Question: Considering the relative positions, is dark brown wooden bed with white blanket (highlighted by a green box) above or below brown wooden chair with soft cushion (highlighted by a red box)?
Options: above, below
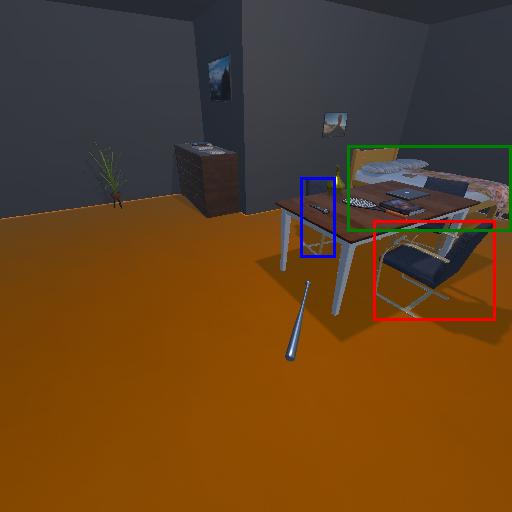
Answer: above